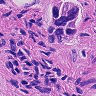
Metastatic tissue present: yes